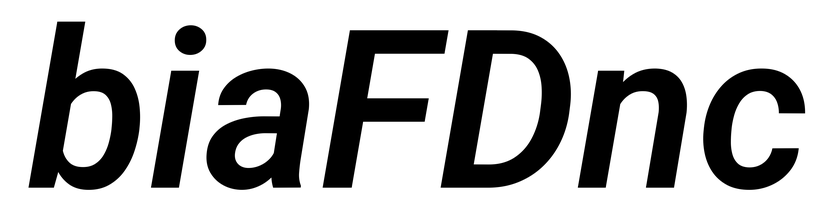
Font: Roboto-Italic_SemiBold_Italic